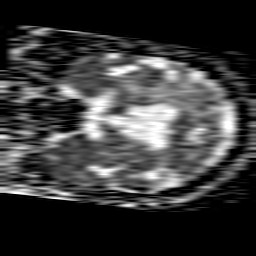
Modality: ADC
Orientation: coronal
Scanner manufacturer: philips
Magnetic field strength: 1.5 T
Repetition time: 3.646 s
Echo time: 0.09257 s